Brain MRI, t1w sequence, axial 2D slice.
Patient: age 21, sex F, weight 78 kg, height 1.78 m
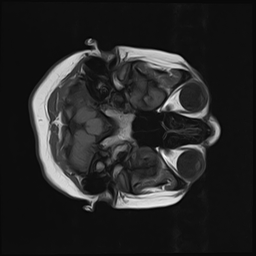